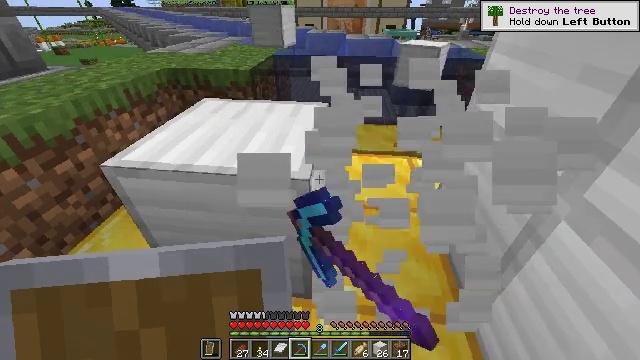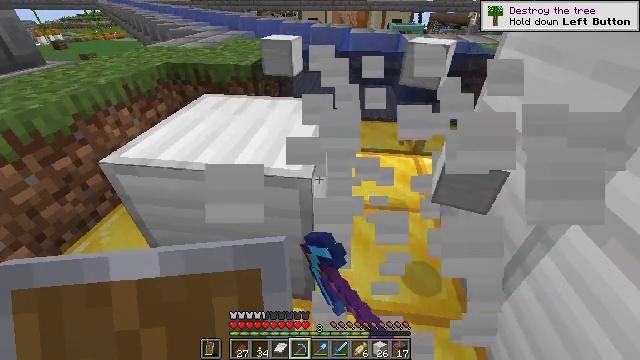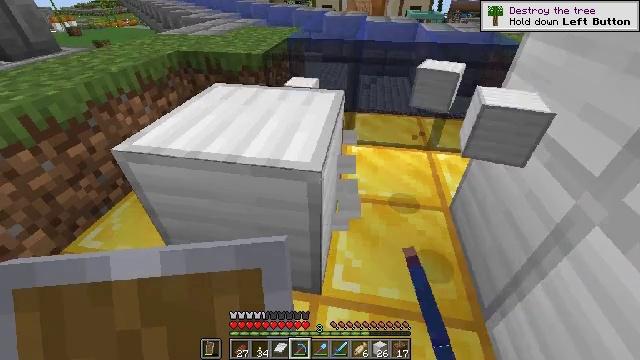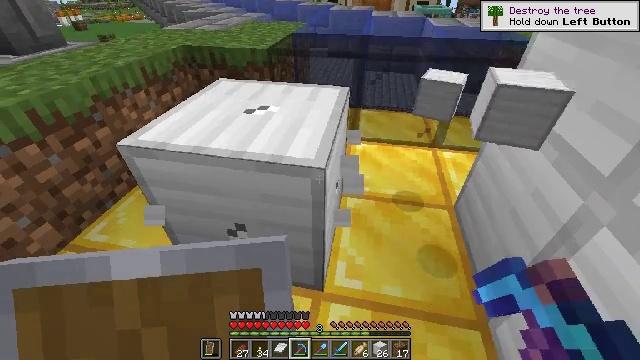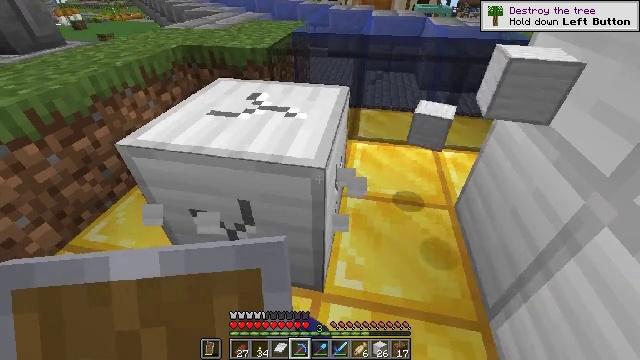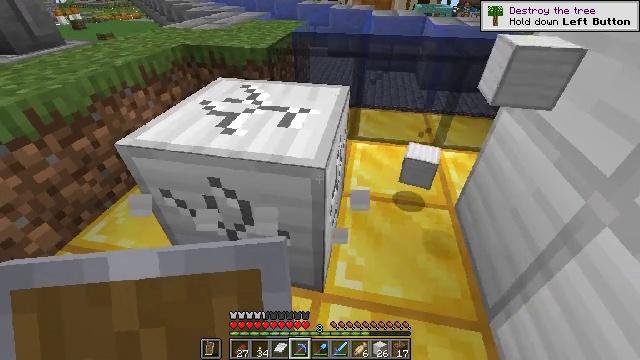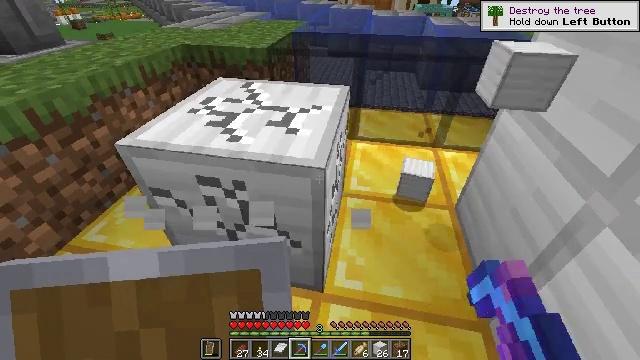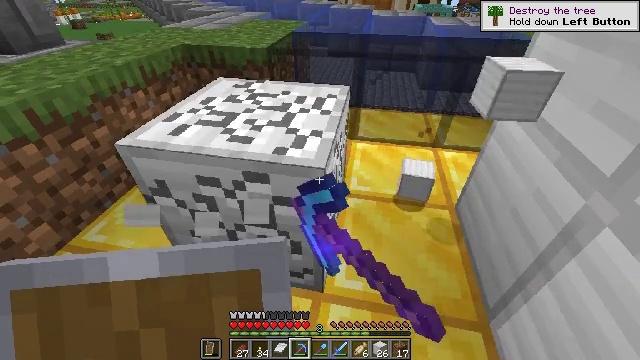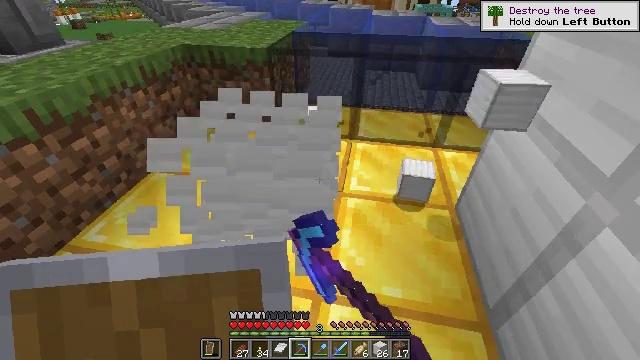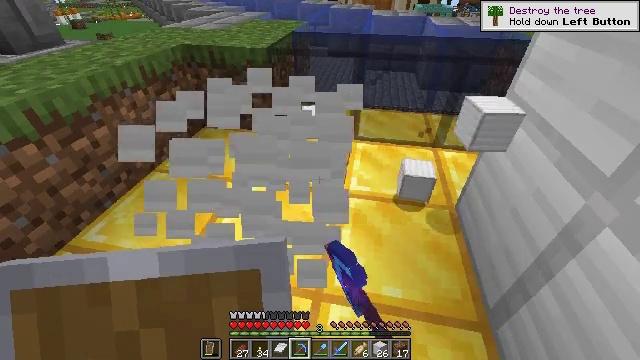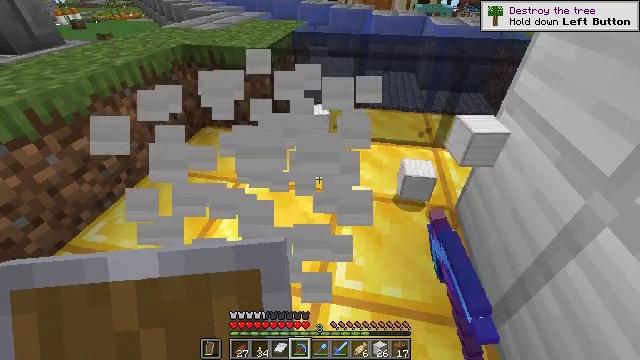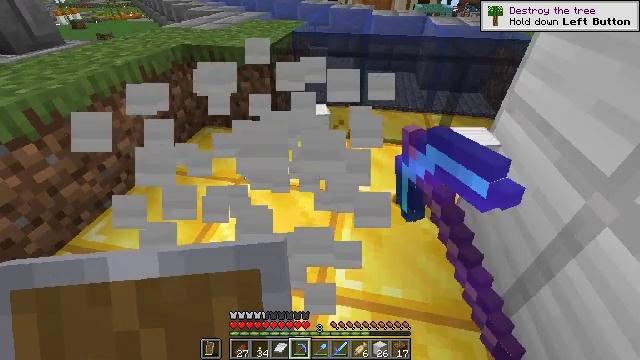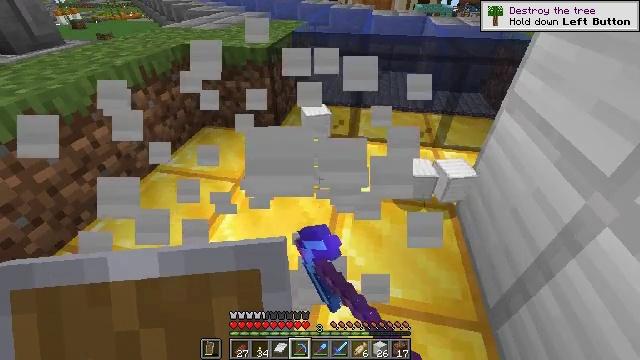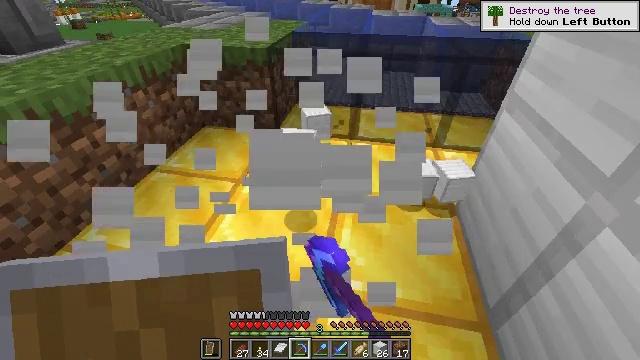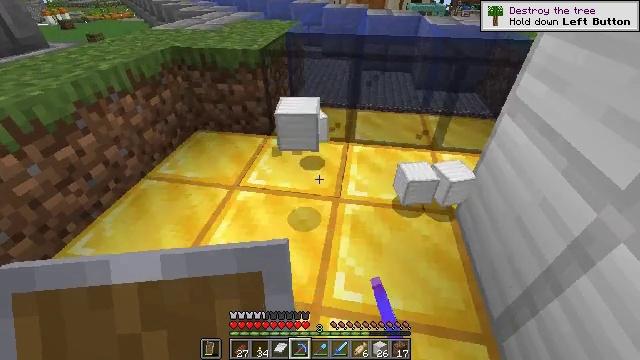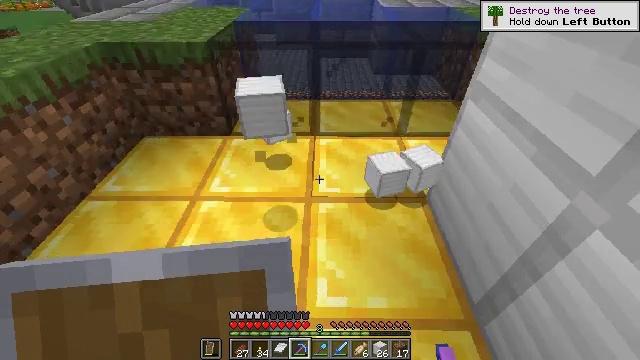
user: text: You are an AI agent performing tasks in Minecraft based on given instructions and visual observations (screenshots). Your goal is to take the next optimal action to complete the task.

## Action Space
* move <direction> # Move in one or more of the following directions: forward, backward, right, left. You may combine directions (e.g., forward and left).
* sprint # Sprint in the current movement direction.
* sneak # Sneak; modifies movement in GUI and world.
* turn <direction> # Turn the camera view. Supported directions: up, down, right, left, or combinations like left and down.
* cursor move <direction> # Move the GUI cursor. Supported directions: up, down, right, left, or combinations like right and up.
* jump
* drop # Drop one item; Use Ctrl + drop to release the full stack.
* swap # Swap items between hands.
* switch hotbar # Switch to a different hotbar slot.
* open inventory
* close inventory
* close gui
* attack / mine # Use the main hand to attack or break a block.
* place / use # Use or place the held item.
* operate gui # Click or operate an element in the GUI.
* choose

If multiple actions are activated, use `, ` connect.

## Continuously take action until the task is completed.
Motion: motion action
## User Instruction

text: Retrieve the iron block for resources.
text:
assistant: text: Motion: attack / mine
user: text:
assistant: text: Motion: turn left and down, attack / mine
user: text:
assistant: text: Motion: turn left, attack / mine
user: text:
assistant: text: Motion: attack / mine
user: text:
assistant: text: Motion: attack / mine
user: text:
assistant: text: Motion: attack / mine
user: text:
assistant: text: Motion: attack / mine
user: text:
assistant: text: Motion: attack / mine
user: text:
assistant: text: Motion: attack / mine
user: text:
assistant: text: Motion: attack / mine
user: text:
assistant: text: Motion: attack / mine
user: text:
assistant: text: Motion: no_op
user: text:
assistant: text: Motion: no_op
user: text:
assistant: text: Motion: move forward, turn right
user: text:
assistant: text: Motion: move forward, turn right and down
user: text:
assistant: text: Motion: move forward and move left, turn right and down
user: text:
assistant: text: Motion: move forward and move left, turn right and down
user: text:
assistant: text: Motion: move forward and move left, turn right and down
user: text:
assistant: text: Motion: move forward and move left, turn right
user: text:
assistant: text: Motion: move forward and move left, turn right
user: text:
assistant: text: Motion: move forward, turn right and up
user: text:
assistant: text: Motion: turn up
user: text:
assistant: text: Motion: no_op
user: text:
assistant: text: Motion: no_op
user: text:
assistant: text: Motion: turn left
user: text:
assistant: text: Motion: no_op
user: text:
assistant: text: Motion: turn right and up
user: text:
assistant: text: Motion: turn right and up
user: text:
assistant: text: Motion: turn right and up
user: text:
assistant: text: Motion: attack / mine